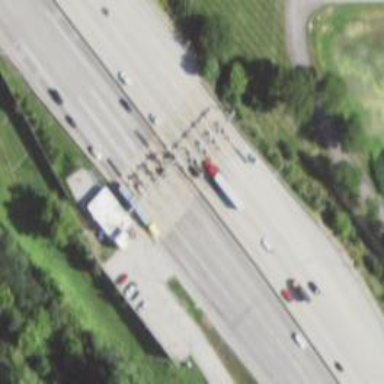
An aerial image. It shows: Toll gantry on the road.